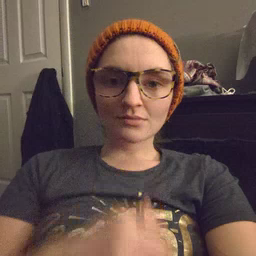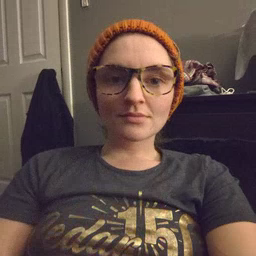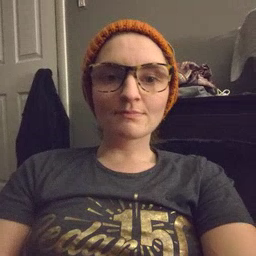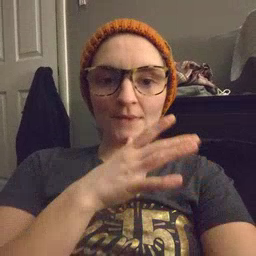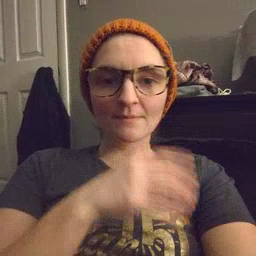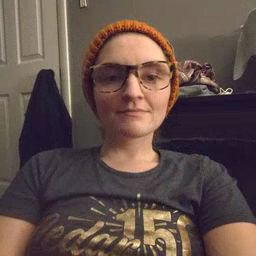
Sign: mom